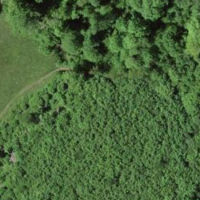
EUNIS habitat code: 41
Species observed at this site:
Cardamine heptaphylla